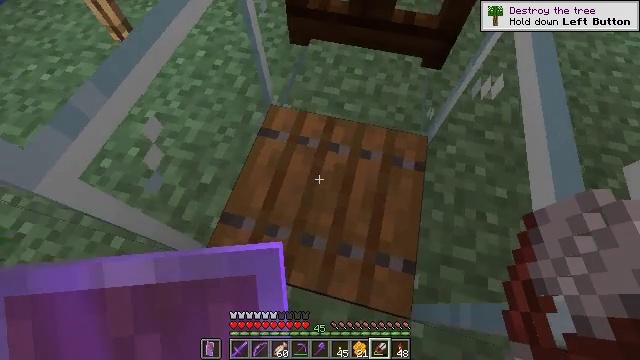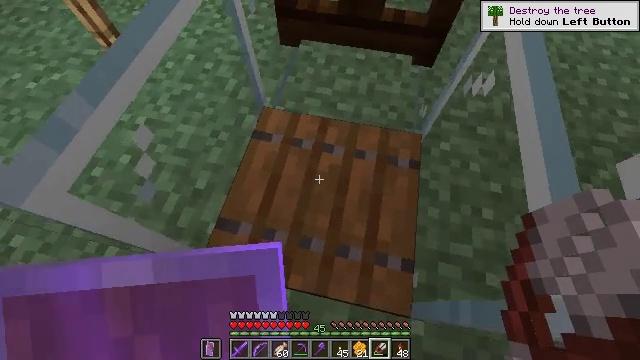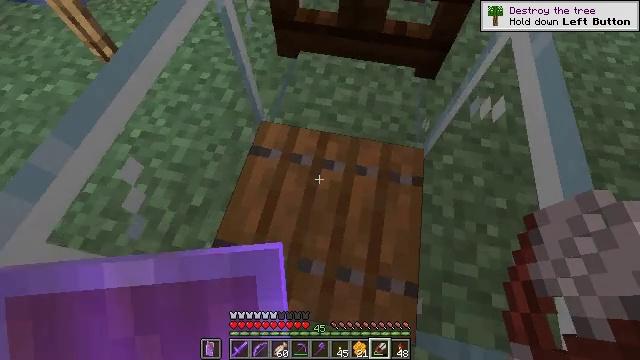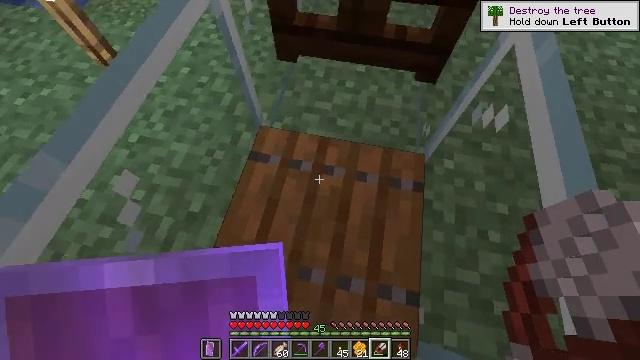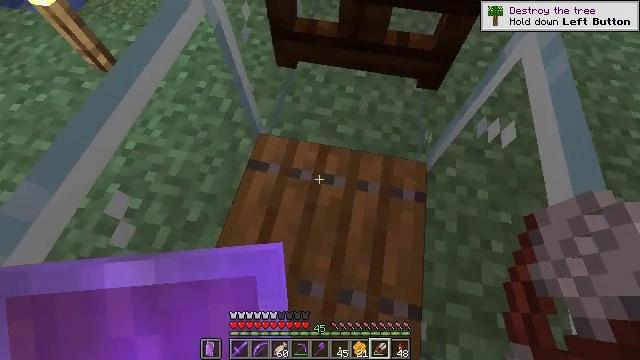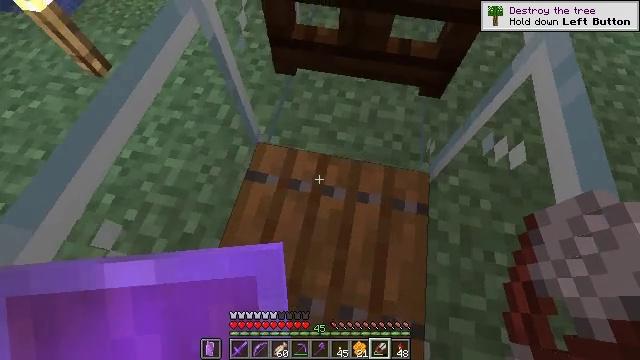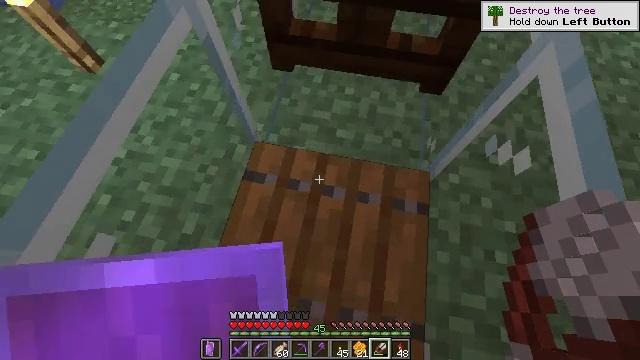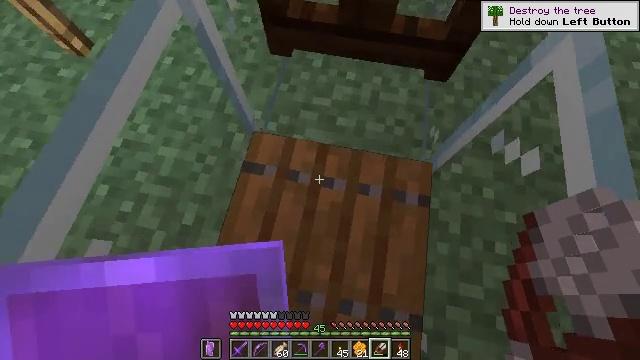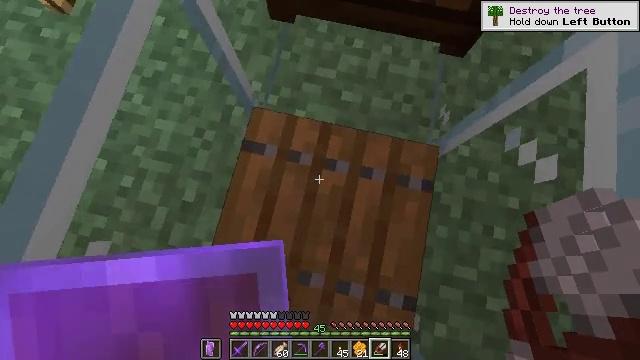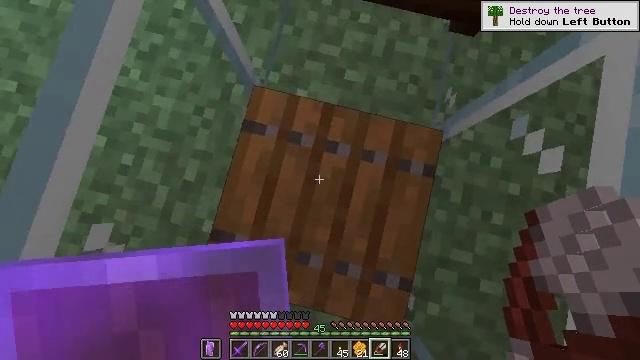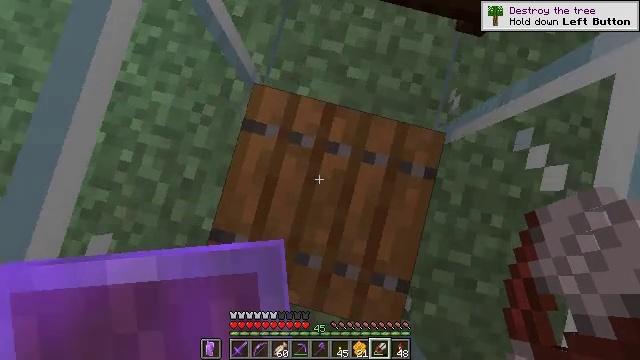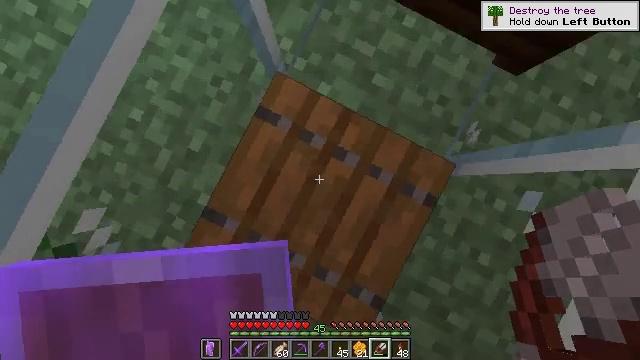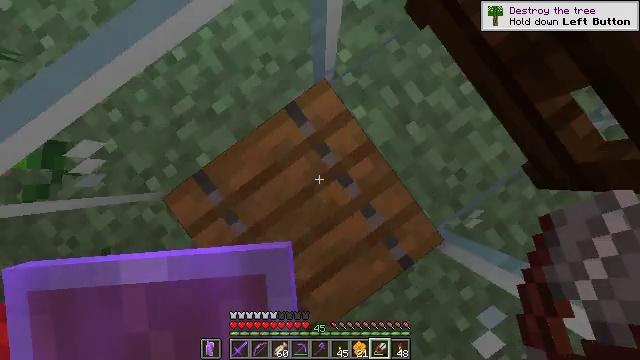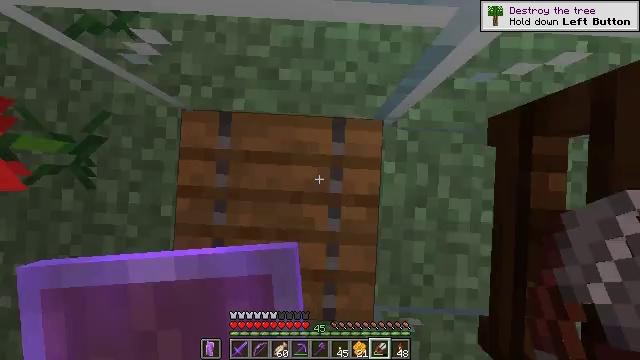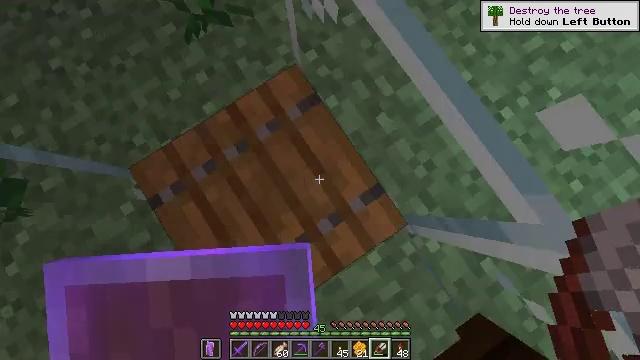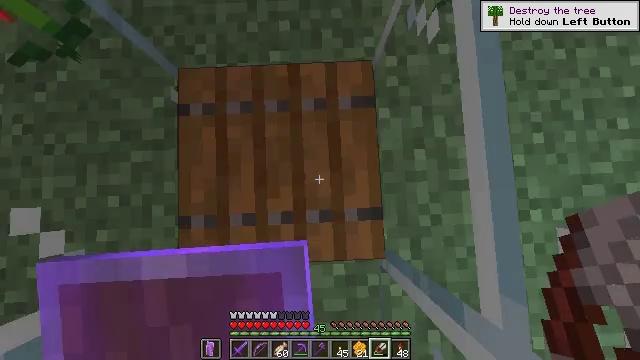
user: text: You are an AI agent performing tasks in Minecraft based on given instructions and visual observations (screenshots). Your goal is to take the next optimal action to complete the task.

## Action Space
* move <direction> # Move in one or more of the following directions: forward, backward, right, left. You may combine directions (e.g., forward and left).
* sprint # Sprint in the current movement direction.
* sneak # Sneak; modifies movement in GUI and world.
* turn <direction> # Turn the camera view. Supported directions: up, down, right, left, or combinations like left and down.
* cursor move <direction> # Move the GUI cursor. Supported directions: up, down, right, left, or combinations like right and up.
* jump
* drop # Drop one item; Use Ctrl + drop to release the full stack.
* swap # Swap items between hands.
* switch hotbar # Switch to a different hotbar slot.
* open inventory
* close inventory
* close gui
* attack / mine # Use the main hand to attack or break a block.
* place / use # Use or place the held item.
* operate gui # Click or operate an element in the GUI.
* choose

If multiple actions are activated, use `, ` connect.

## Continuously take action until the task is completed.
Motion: motion action
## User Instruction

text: Collect the light blue shulker box into your inventory.
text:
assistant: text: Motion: move forward, sneak, turn right
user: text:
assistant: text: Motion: move forward, sneak
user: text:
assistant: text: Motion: move forward, sneak
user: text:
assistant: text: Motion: move forward, sneak
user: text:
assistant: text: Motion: move forward, sneak
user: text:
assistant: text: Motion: move forward, sneak, turn down
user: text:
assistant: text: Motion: move forward, sneak, turn down
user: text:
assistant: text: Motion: move forward, sneak, turn left and down
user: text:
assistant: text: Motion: move forward, sneak, turn left and down
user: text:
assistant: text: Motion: move forward, sneak, turn down
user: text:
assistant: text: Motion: move forward, sneak, turn left and down
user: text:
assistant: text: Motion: move forward, sneak, turn left and down
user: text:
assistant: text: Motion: move forward, sneak, turn left
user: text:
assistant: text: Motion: sneak, turn left and up
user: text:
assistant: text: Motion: turn left and down
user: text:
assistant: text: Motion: turn left and down
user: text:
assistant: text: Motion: turn left and down
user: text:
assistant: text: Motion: turn left
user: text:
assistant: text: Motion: turn left and down, use / place
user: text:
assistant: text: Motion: use / place
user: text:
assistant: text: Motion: use / place
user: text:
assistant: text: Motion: turn left and up
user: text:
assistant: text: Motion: turn left and up
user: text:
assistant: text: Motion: turn right and up
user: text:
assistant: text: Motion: turn up
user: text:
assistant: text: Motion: turn right and up
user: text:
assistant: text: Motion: turn right and up
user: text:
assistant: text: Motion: turn up
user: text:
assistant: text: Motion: turn up
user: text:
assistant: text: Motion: no_op